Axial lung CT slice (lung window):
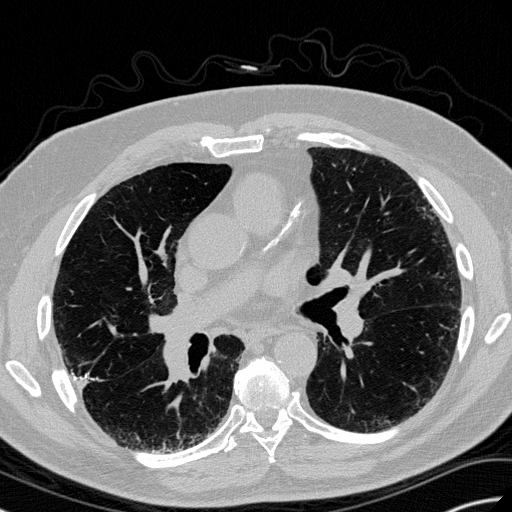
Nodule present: no